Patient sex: F
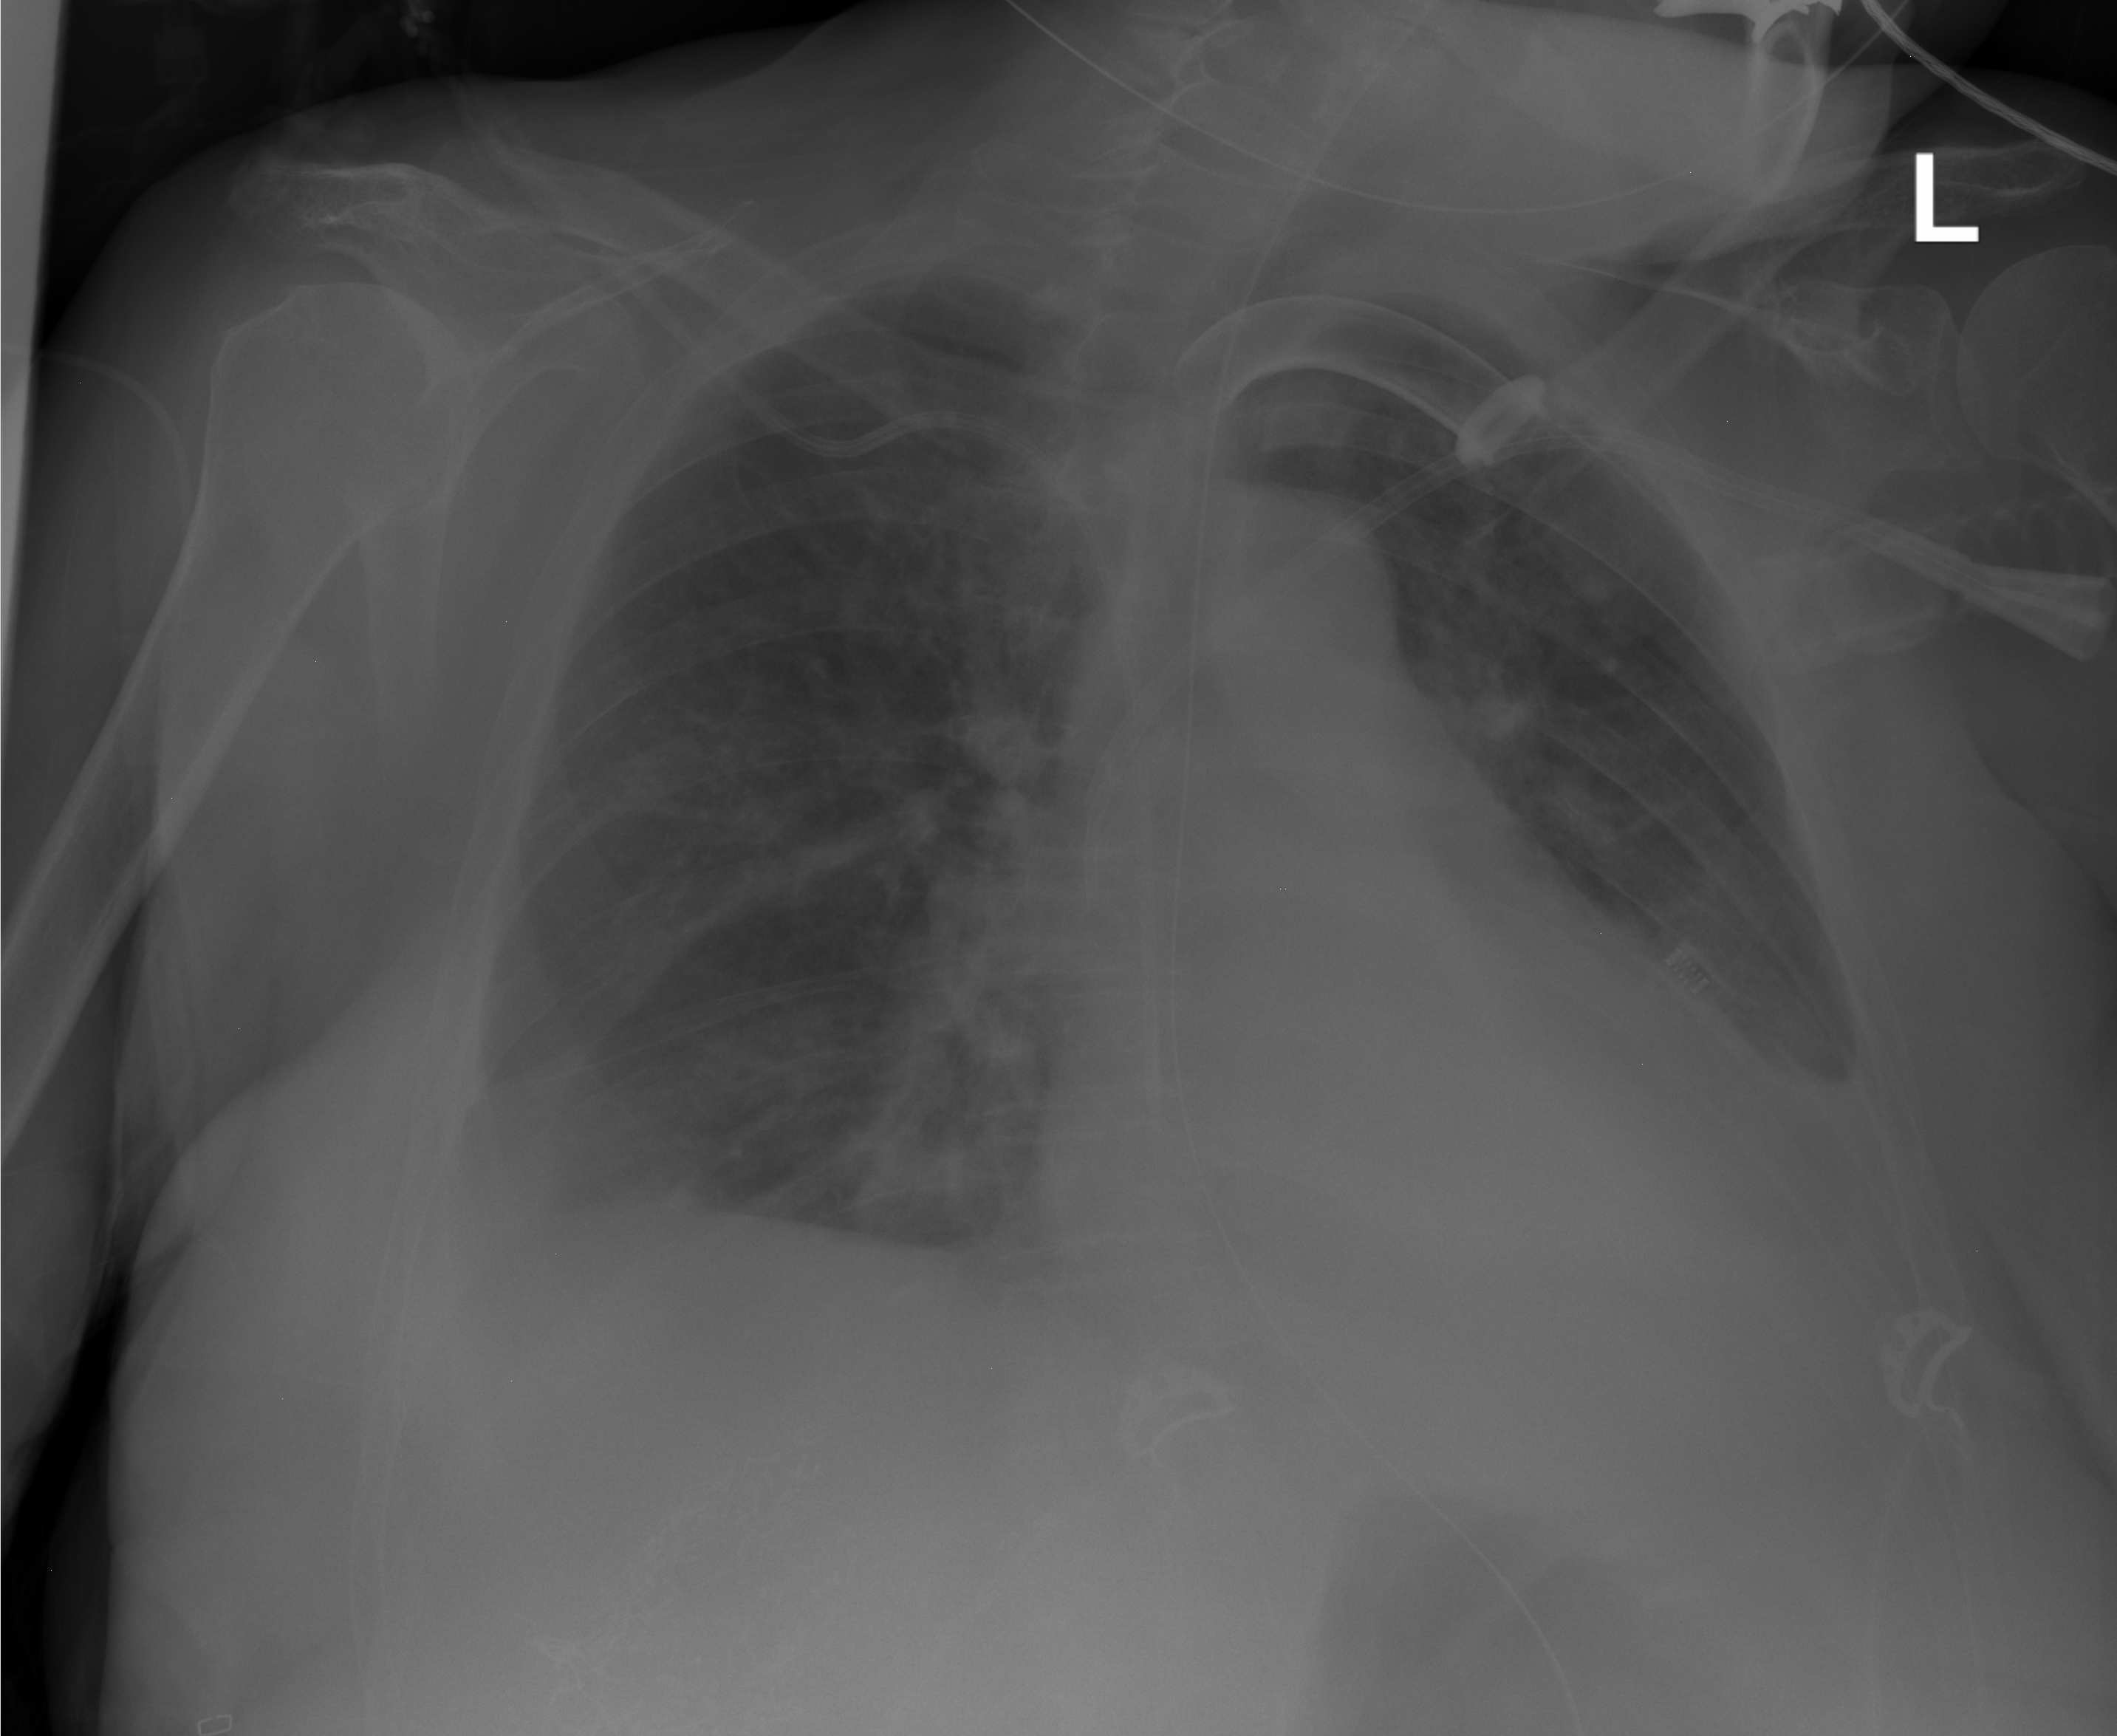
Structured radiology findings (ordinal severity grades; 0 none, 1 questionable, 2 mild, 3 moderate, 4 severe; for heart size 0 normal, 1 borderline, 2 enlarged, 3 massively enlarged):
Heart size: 1
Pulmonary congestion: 0
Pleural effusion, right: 2
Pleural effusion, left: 2
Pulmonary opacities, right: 0
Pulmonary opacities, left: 0
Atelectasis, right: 2
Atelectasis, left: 2